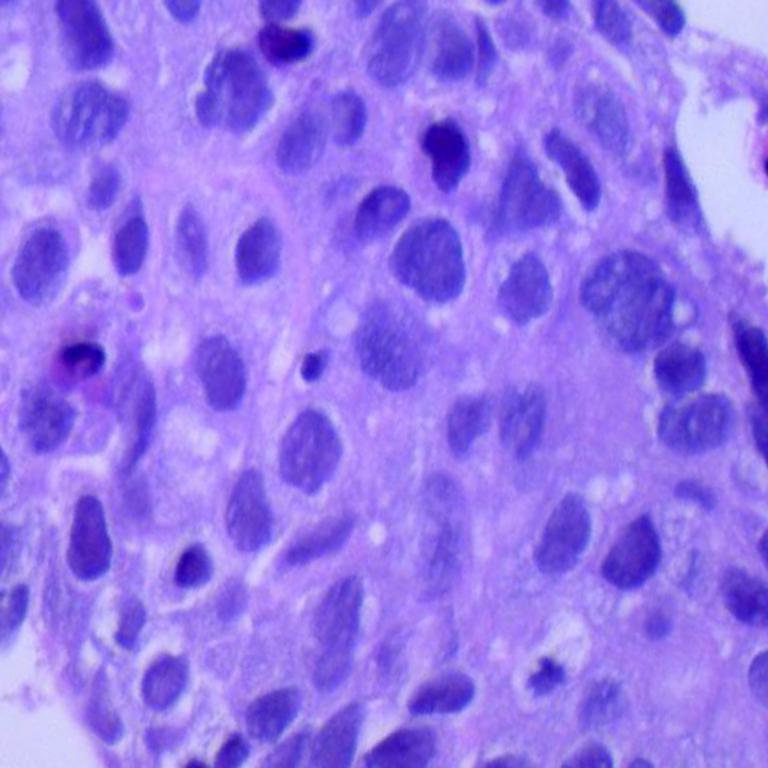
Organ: lung
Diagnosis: squamous carcinomas